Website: apple
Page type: account-selection
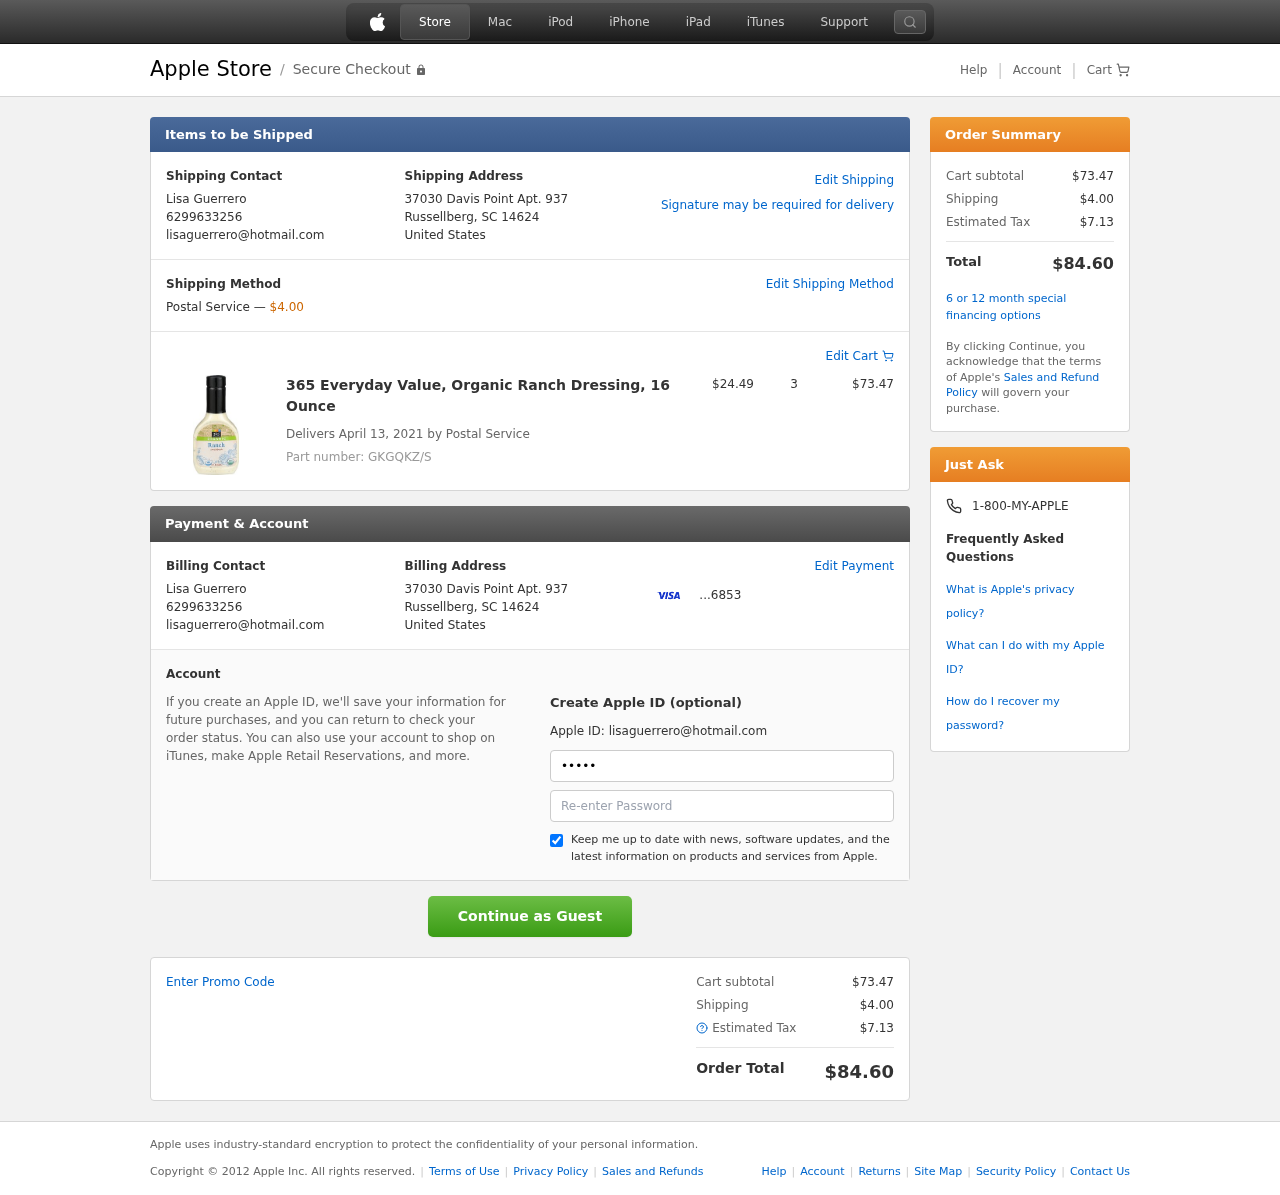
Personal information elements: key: PII_CARD_LAST4
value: ...6853
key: PII_CITY_STATE_ZIP
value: Russellberg, SC 14624
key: PII_COUNTRY
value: United States
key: PII_EMAIL
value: lisaguerrero@hotmail.com
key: PII_FULLNAME
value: Lisa Guerrero
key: PII_PHONE
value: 6299633256
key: PII_STREET
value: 37030 Davis Point Apt. 937
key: PII_FIRSTNAME
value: Lisa
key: PII_LASTNAME
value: Guerrero
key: PII_FULLNAME2
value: Lisa Guerrero
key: PII_FULLNAME3
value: Lisa Guerrero
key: PII_FIRSTNAME2
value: Lisa
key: PII_FIRSTNAME3
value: Lisa
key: PII_LASTNAME2
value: Guerrero
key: PII_LASTNAME3
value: Guerrero
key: PII_FIRSTNAME_DERIVED
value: Lisa
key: PII_LASTNAME_DERIVED
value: Guerrero
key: PII_FULLNAME_DERIVED
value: Lisa Guerrero
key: PII_NAME_FULL_DERIVED
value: Lisa Guerrero
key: PII_PHONE_LINE
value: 3256
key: PII_PHONE_SUFFIX
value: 3256
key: PII_PHONE2
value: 6299633256
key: PII_PHONE3
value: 6299633256
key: PII_PHONE_NUMERIC
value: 6299633256
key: PII_PHONE_LINE_NUMERIC
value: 3256
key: PII_PHONE_SUFFIX_NUMERIC
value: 3256
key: PII_PHONE2_NUMERIC
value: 6299633256
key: PII_PHONE3_NUMERIC
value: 6299633256
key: PII_PHONE_DIGITS
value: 6299633256
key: PII_PHONE_LAST4
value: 3256
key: PII_EMAIL2
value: lisaguerrero@hotmail.com
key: PII_EMAIL3
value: lisaguerrero@hotmail.com
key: PII_STREET2
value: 37030 Davis Point Apt. 937
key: PII_CITY_STATE_ZIP2
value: Russellberg, SC 14624
Product elements: key: PRODUCT1_NAME
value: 365 Everyday Value, Organic Ranch Dressing, 16 Ounce
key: PRODUCT1_PRICE
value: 24.49
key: PRODUCT1_QUANTITY
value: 3
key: PRODUCT_PART_NUMBER
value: Part number: GKGQKZ/S
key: PRODUCT_TOTAL
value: $73.47
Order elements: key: ORDER_SHIPPING_COST
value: $4.00
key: ORDER_DELIVERY_DATE
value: Delivers April 13, 2021 by Postal Service
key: ORDER_SUBTOTAL
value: $73.47
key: ORDER_TAX
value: $7.13
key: ORDER_TOTAL
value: $84.60